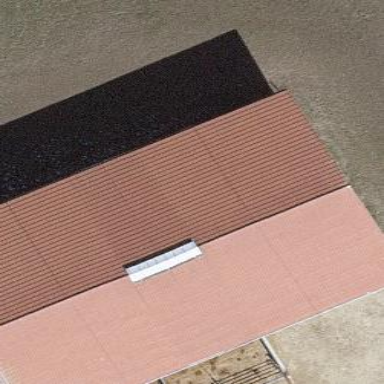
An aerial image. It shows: Gabled roof on farm auxiliary building.